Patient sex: F
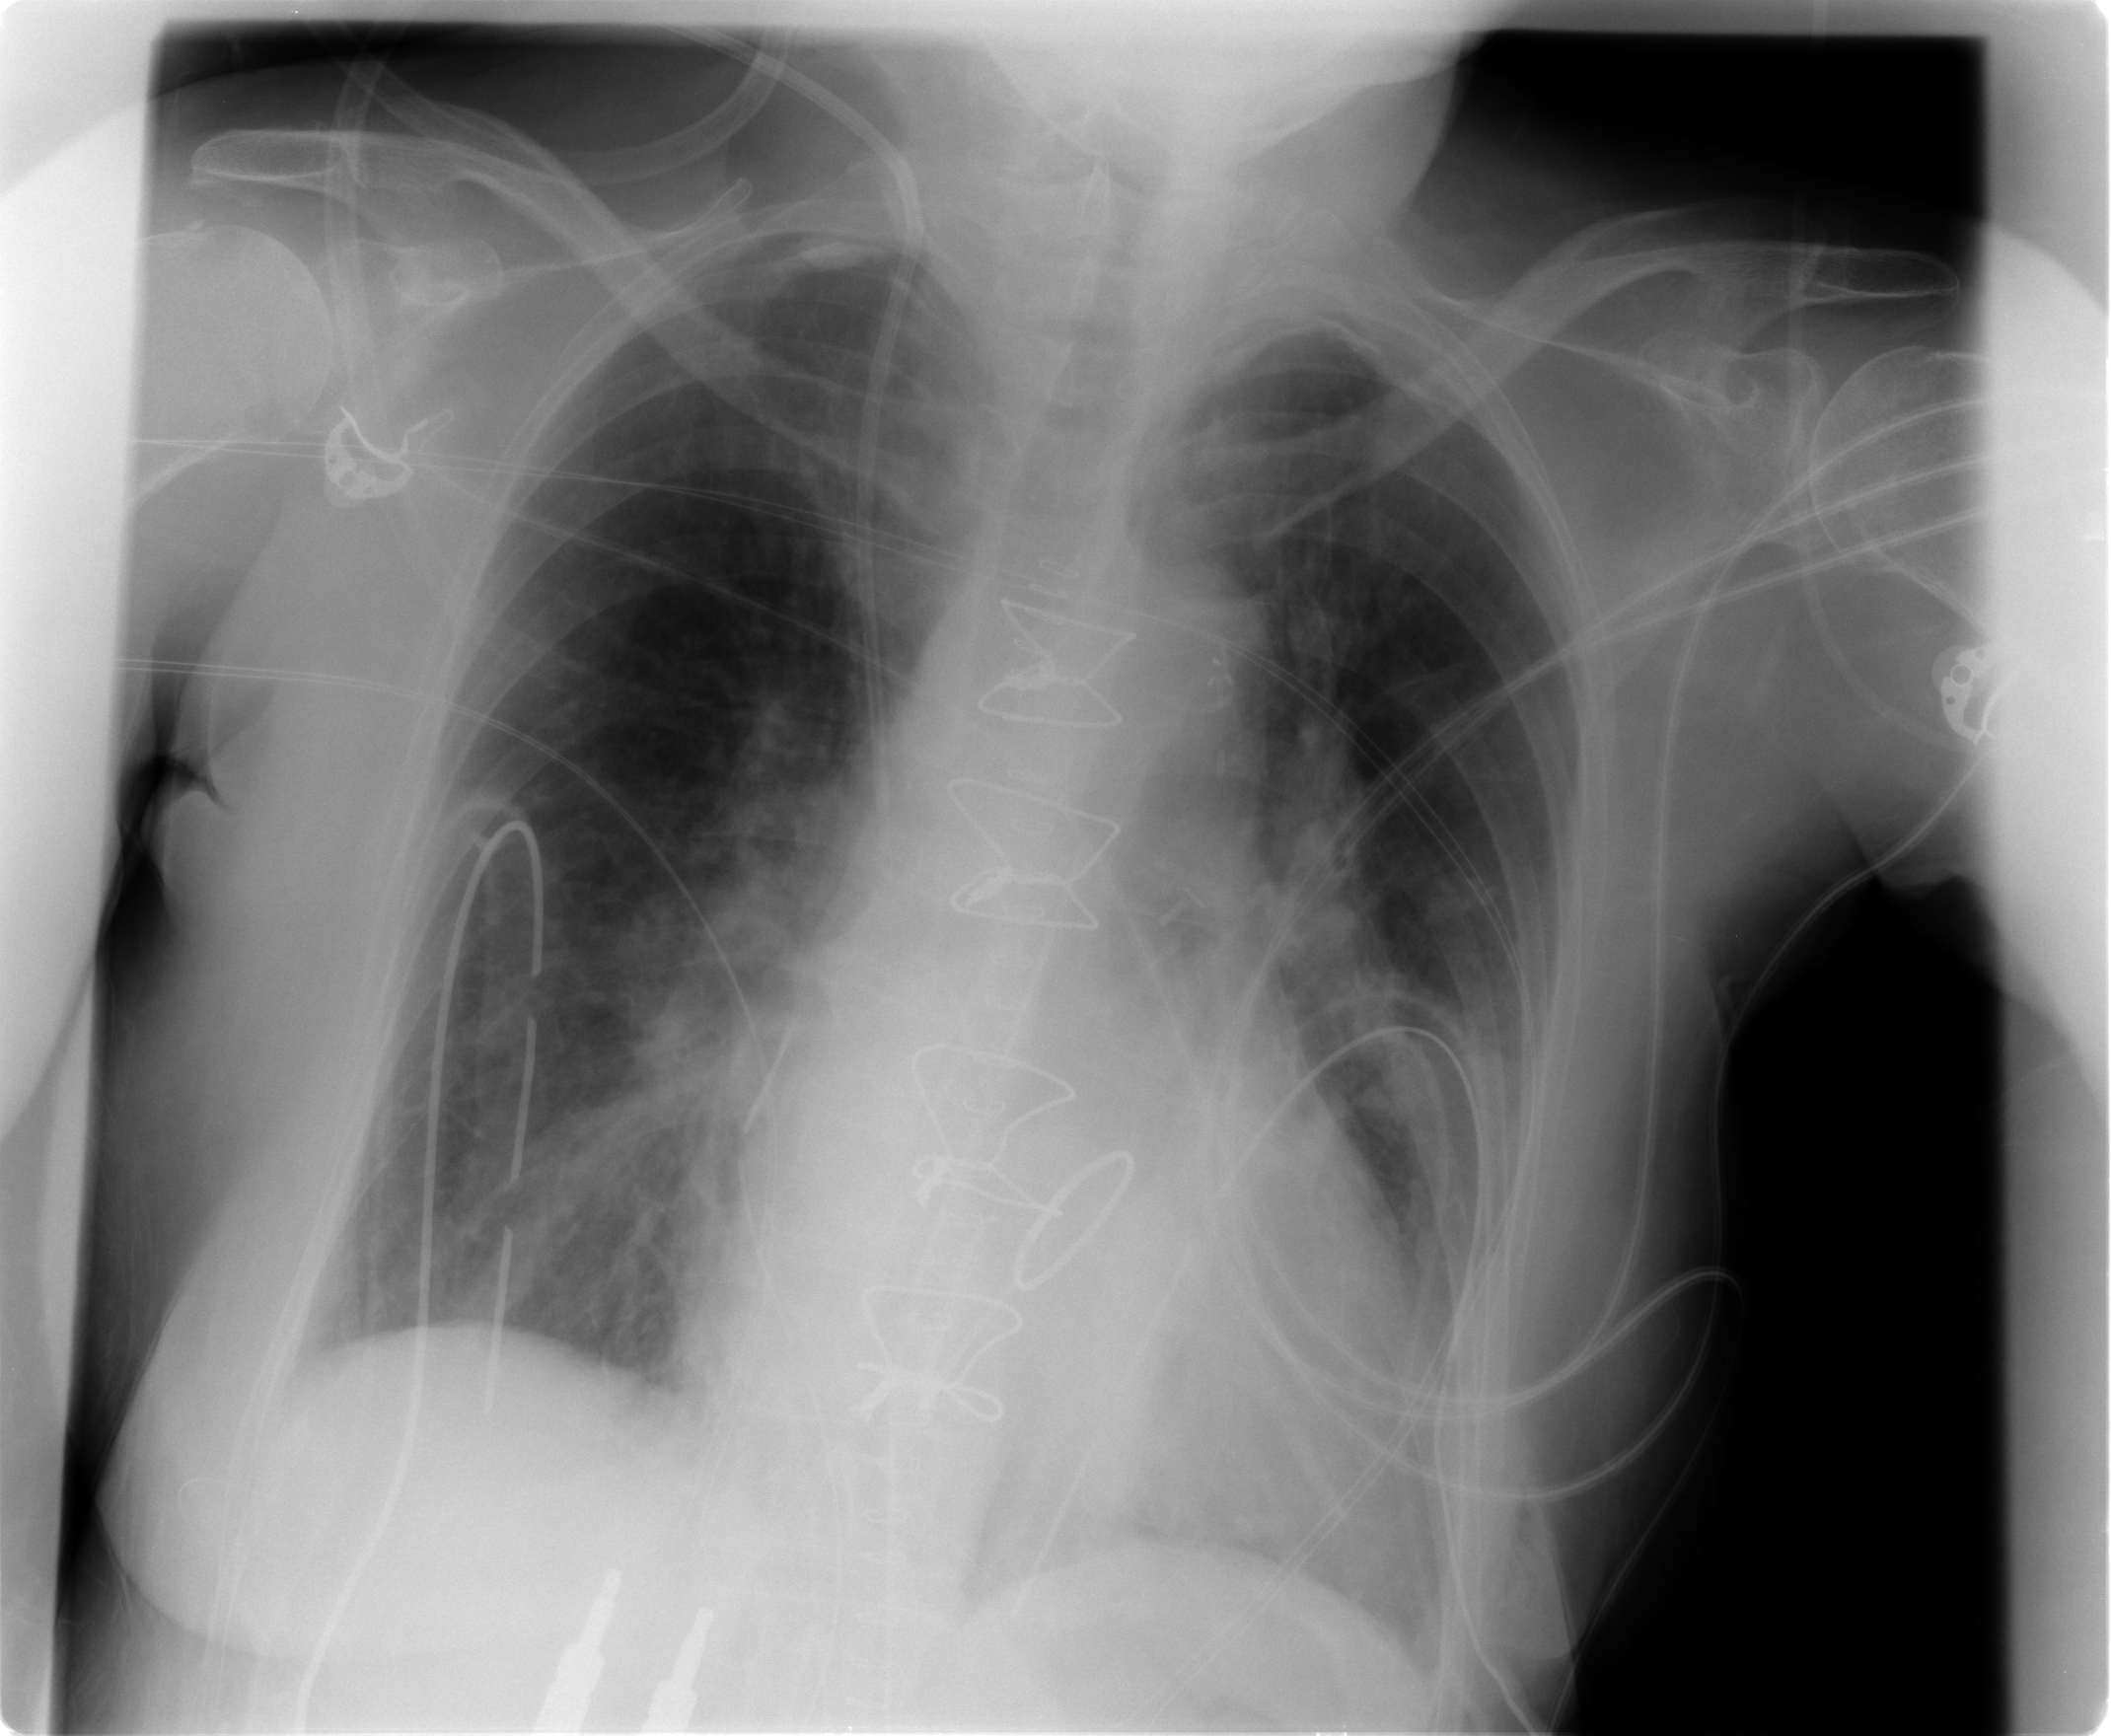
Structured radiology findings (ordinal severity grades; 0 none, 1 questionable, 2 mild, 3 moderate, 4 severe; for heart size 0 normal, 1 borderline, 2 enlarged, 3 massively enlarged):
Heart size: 2
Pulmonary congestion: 2
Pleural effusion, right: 1
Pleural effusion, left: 2
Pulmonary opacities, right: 2
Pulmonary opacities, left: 2
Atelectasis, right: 2
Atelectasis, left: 2